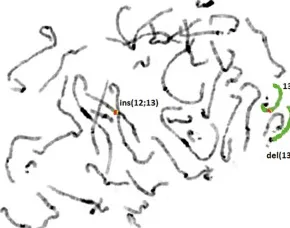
Balanced complex chromosomal rearrangement between chromosome 12 and 13 detected by FISH analysis on metaphase chromosomes of the patient's father. A FISH with whole chromosome paint (wcp) probes for chromosome 12 (red) and 13 (green) reveals a signal for the probe wcp 13 (green) on one chromosome 12. Thus, the derivative chromosome 12 has an insertion of material from chromosome 13 (der(12)ins(12;13)). B; The inserted Region contains the RB1 gene. The probe for RB1 (red) provides a signal on the derivative chromosome 12 and a signal on one of the chromosomes 13 (wcp 13, green) - no signal for RB1 on del(13).
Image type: radiology (x_ray)